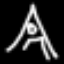
Label: The Eiffel Tower